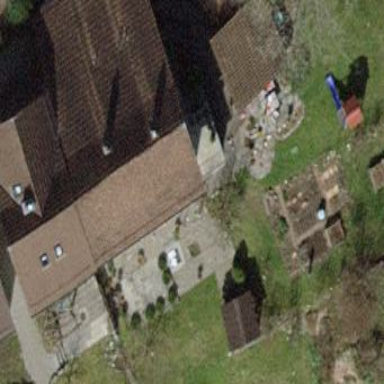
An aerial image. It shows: Shed.